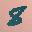
Label: 8